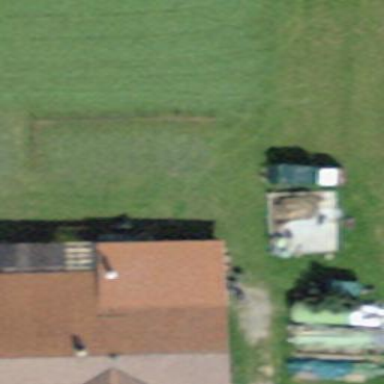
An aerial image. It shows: Farm building.